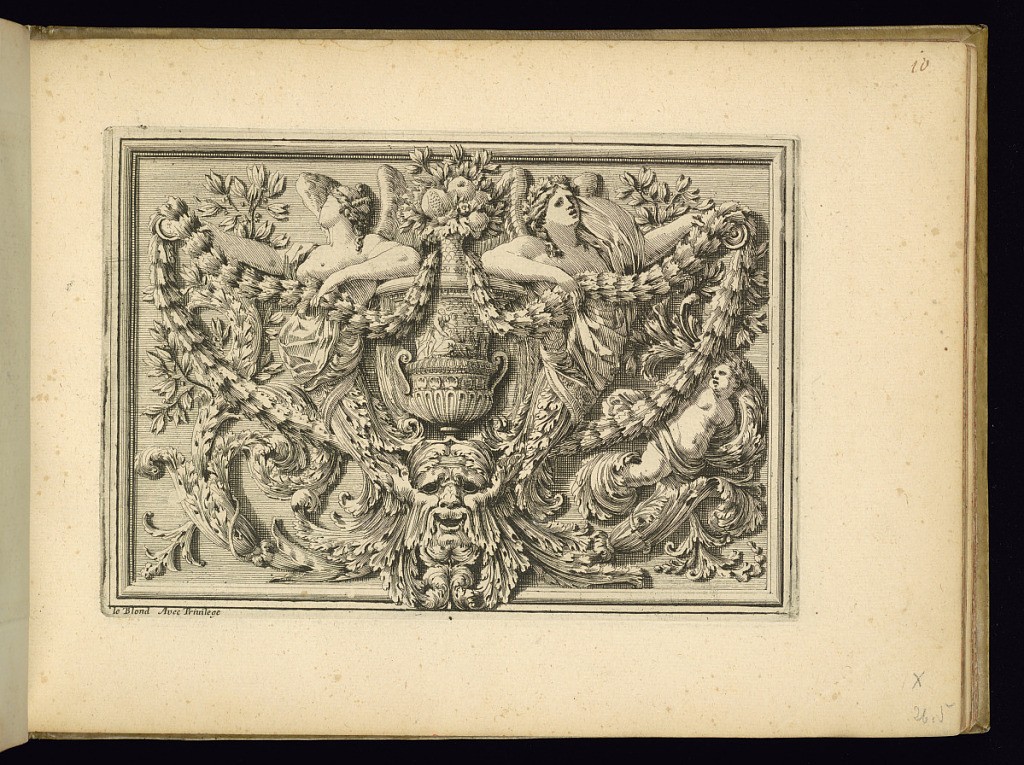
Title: Panel Design with a Vase and Female Figures
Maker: Jean Le Pautre, French, 1618–1682
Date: ca. 1651
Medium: Etching on laid paper
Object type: Print
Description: Panel design with a vase in the center surrounded by female figures, a mascaron (mask), putto, festoons of leaves, scrolling leaves, acanthus leaves, fruit, and foliate branches.